Field crop: maize
Growth stage: 2
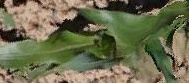
Species: maize